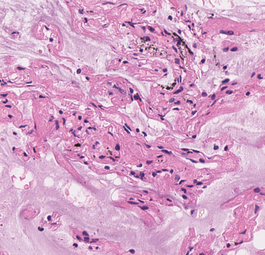
Tumor epithelial tissue: no
Tumor-associated stroma tissue: no
Normal tissue: yes